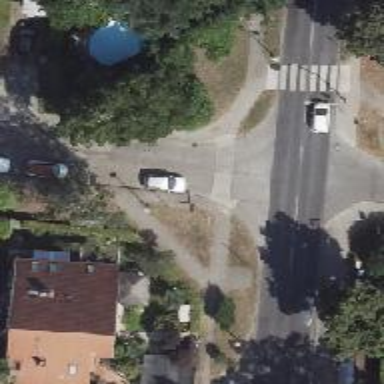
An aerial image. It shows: Road with "give way" sign.